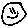
Label: smiley face